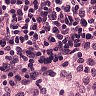
Metastatic tissue present: no